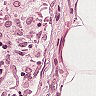
Metastatic tissue present: no